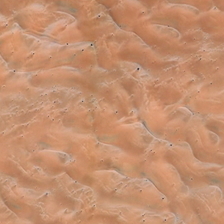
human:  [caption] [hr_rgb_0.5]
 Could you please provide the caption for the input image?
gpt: many ripples are in a piece of khaki desert .

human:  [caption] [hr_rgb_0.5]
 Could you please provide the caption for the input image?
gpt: many ripples are in a piece of khaki desert .

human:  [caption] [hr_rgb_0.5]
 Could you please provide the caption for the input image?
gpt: many ripples are in a piece of khaki desert .

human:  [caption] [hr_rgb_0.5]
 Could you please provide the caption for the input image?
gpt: many ripples are in a piece of khaki desert .

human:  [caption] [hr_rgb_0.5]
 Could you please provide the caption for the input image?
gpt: many ripples are in a piece of khaki desert .